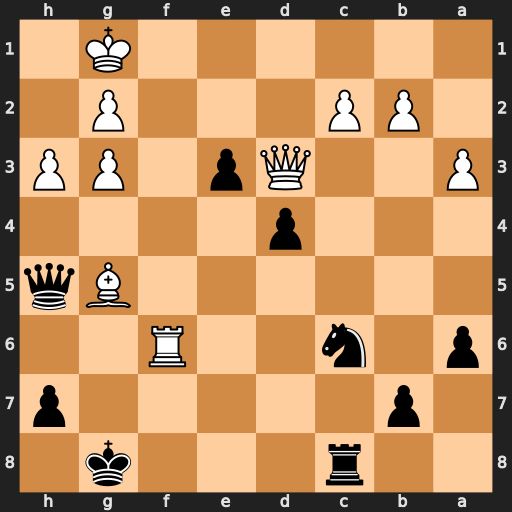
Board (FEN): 2r3k1/1p5p/p1n2R2/6Bq/3p4/P2Qp1PP/1PP3P1/6K1
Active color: b
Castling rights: -
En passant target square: -
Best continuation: Qxg5 Qb3+ Kh8